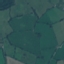
Land use / land cover class: Pasture